Field crop: maize
Growth stage: 1
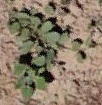
Species: convolvulus